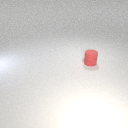
small red rubber cylinder